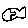
Label: fish